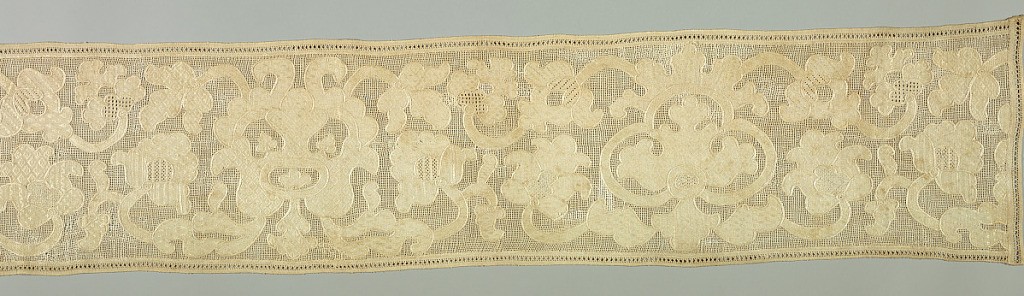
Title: Table runner
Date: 19th century
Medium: linen Technique: withdrawn element with embroidery, needle made fillings
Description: Large symmetrical stylized floral forms with supplementary flower heads on thick curving stems. In various fancy surface stitches in white linen thread on a white linen cloth with heavy embroidered outlines on a square-meshed ground.